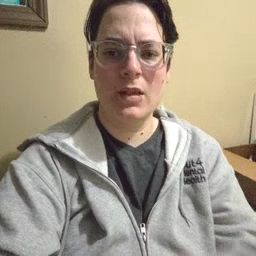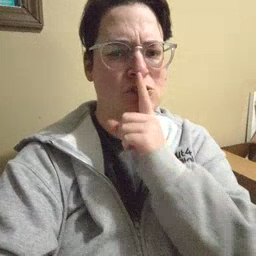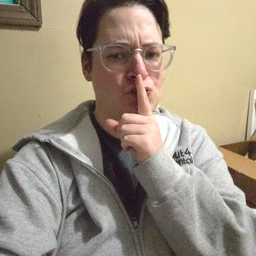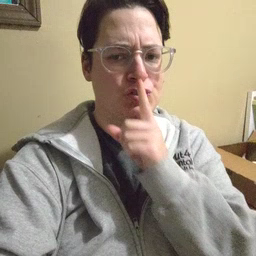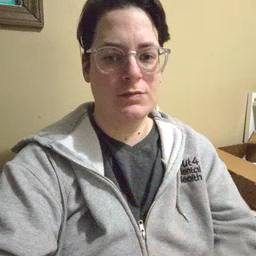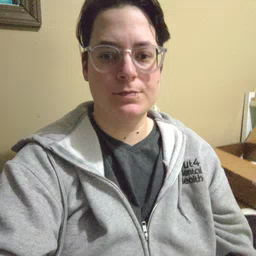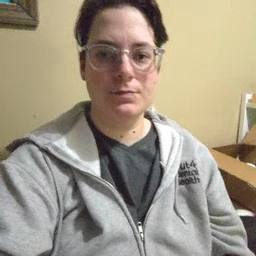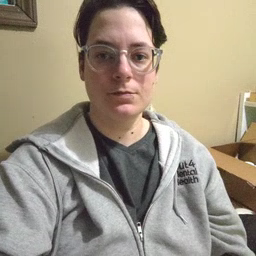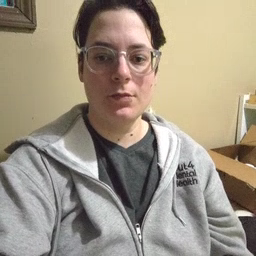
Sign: shhh